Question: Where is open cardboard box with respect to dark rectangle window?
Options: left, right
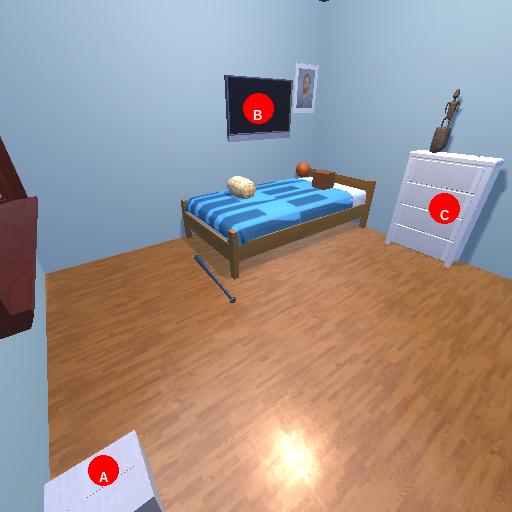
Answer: left